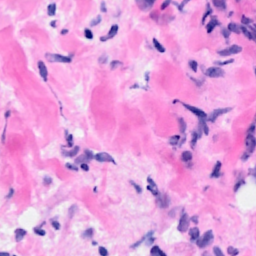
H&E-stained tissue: Breast